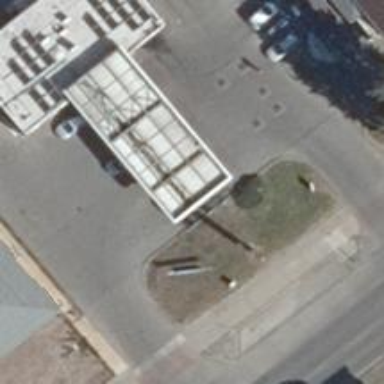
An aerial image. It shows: Fuel station.